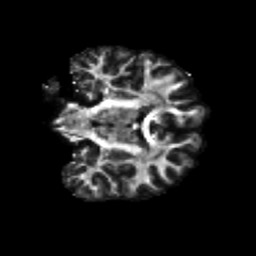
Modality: FA
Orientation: coronal
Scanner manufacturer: siemens
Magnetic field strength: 3 T
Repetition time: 4.16 s
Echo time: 0.0806 s